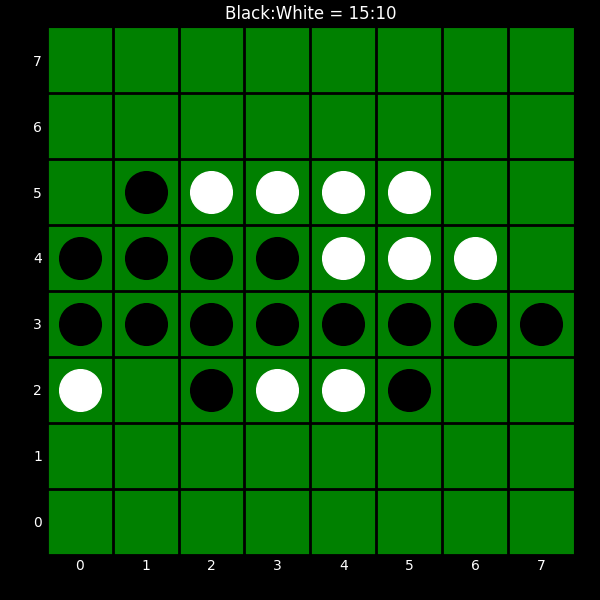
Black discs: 15
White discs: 10